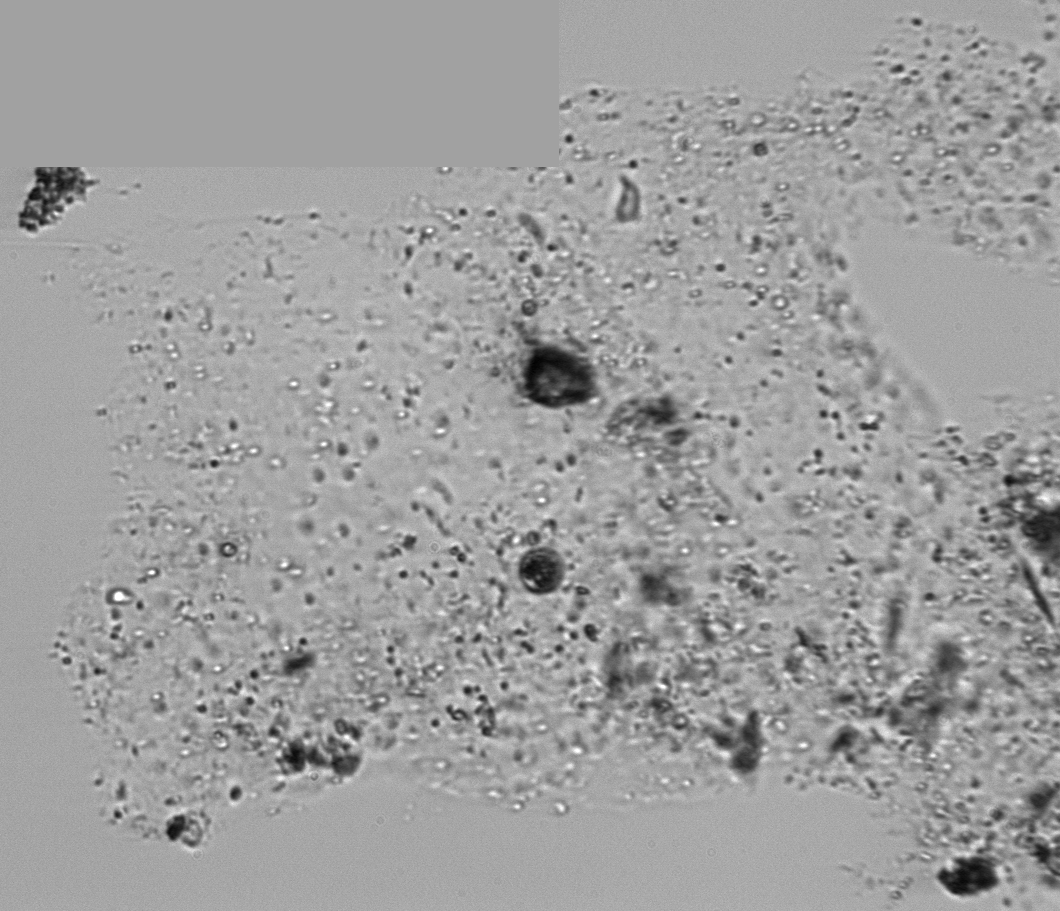
Label: Phaeocystis